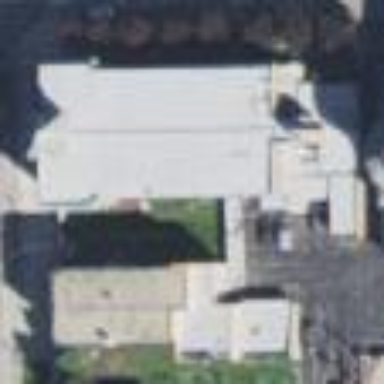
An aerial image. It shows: School.